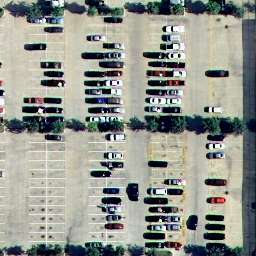
Label: parking lot